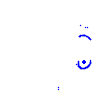
Particle: kaon